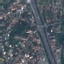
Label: Highway